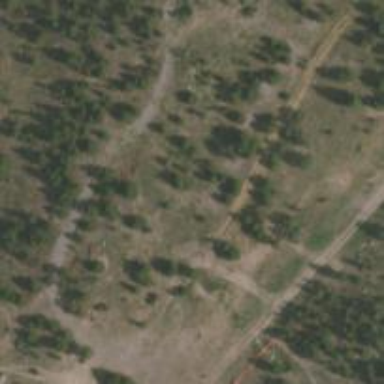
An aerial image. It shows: Disc golf tee area.